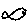
Label: fish